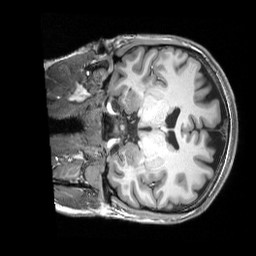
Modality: T1w
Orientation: coronal
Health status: healthy
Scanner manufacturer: siemens
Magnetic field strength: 3 T
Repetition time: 2.53 s
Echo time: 0.00332 s